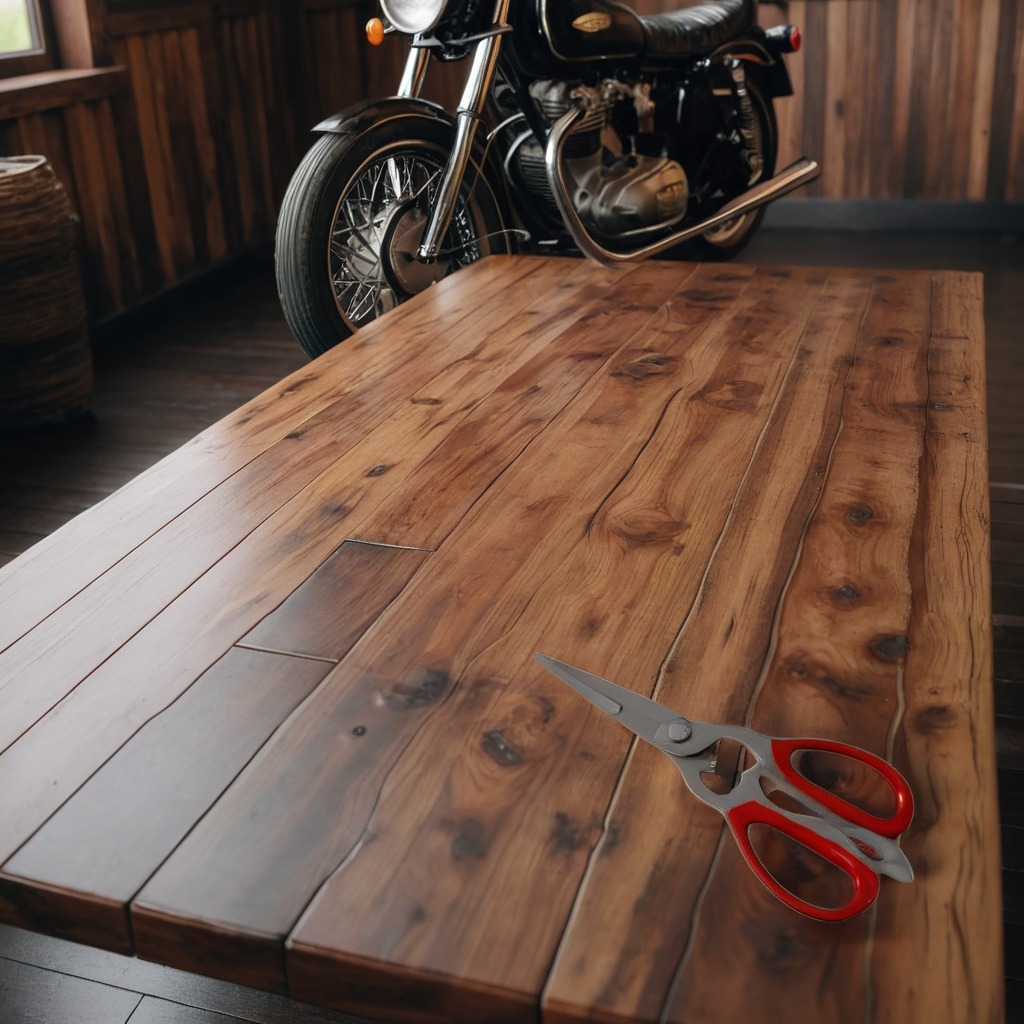
A scissor is lying on the oil-spilled wooden table in a vintage motorcycle garage.